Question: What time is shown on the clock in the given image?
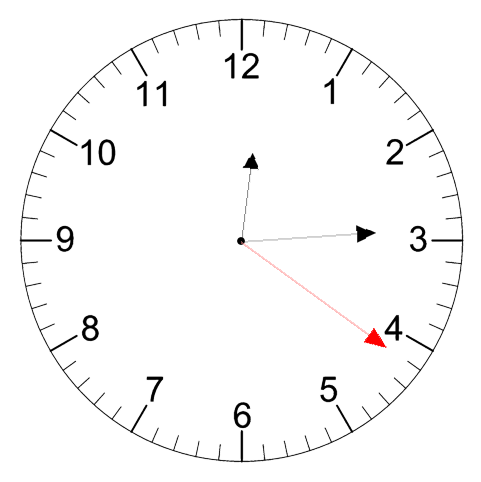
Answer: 12:14:21